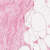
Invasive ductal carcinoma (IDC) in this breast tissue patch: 0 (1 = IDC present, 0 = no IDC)